Aerial crown-view tile of a tropical tree (Barro Colorado Island, Panama), acquired 20250915:
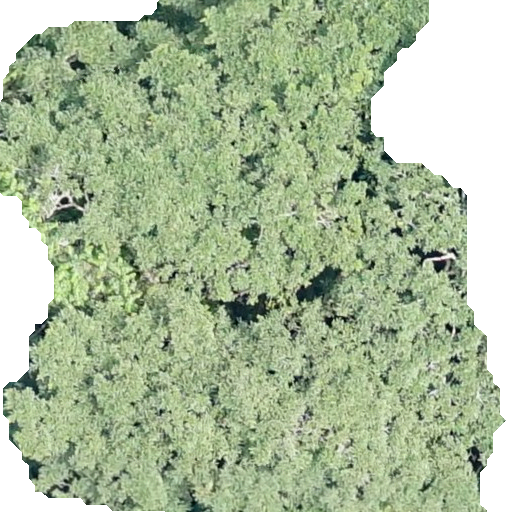
Species: Ficus insipida
GBIF accepted scientific name: Ficus insipida
Crown area: 393.486 m²